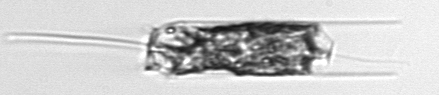
Label: Ditylum_brightwellii